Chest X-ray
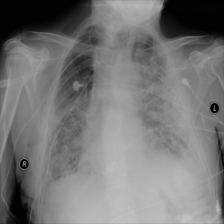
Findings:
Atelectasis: negative
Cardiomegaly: negative
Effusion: negative
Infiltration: negative
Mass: negative
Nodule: negative
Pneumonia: negative
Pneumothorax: positive
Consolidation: negative
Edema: negative
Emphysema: negative
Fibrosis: negative
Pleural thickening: negative
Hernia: negative